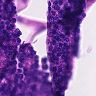
Metastatic tissue present: no